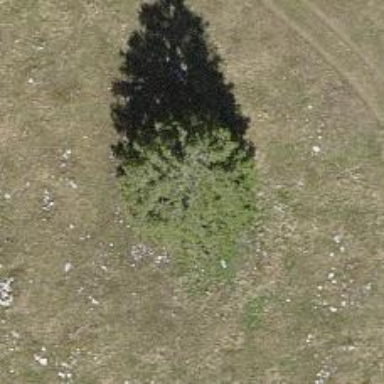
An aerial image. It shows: Beautiful tree in nature.